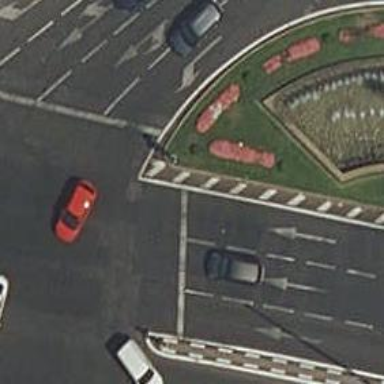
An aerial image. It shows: Road with traffic signals.